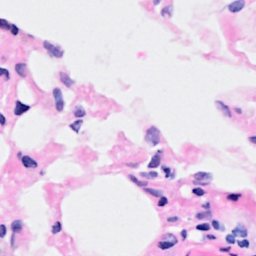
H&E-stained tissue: Breast